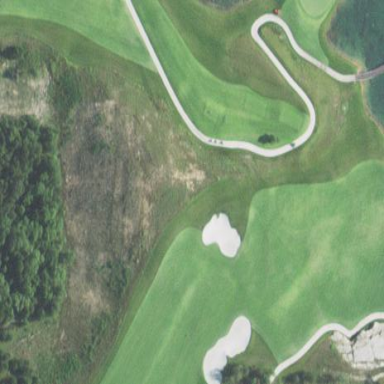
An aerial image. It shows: Area with grass used as rough in golf course.